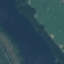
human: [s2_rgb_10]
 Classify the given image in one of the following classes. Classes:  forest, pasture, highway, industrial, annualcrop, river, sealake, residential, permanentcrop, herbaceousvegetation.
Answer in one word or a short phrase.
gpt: River